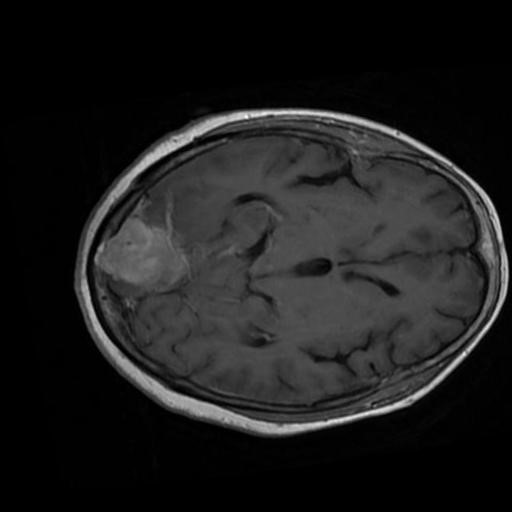
Label: brain_menin